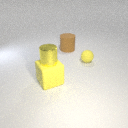
small yellow metal cylinder above large yellow rubber cube